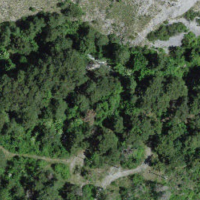
EUNIS habitat code: 23
Species observed at this site:
Libelloides coccajus
Prunus mahaleb